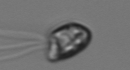
Label: flagellate_morphotype1